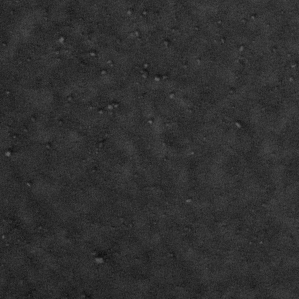
Label: frost